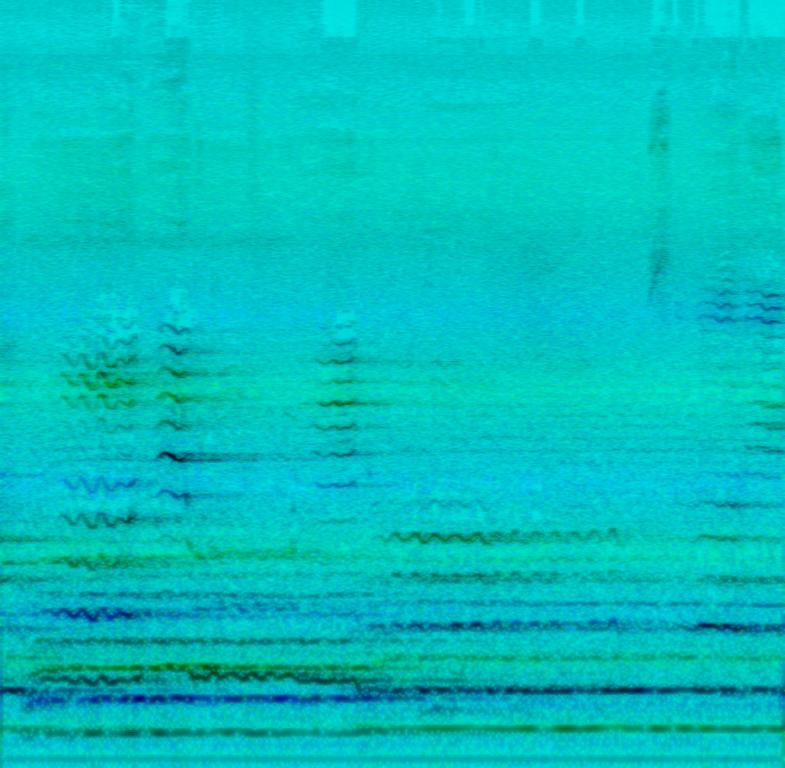
This is a Gregorian chant performed at a Christian Orthodox church setting. There is a female vocalist singing in the lead while a choir is singing in a hum-like manner at low-to-medium pitch. The atmosphere is religious and the character of the song is solemn. This piece can be used in the background at Orthodox religious events. It could also be playing in tragedy/aftermath of battle scenes in historical drama movies or TV shows with a Balkan/Eastern European setting.